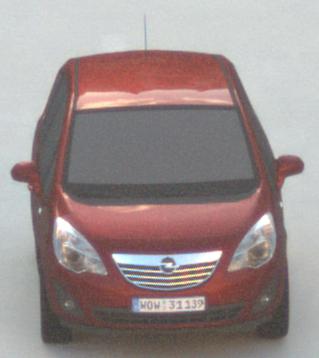
Make: Opel
Model: Meriva 1.4
Detailed model: Meriva (B)
Model produced from: 2010/05
Model produced until: 2013/11
Doors: 5
Color: red
Road condition: dry road
Daytime: sunrise or sunset
Contrast: low contrast